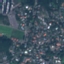
Land use / land cover: Residential